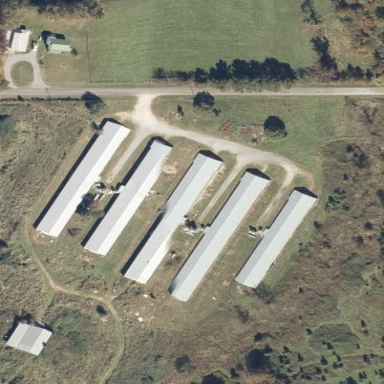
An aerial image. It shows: Farm auxiliary building.